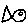
Label: fish